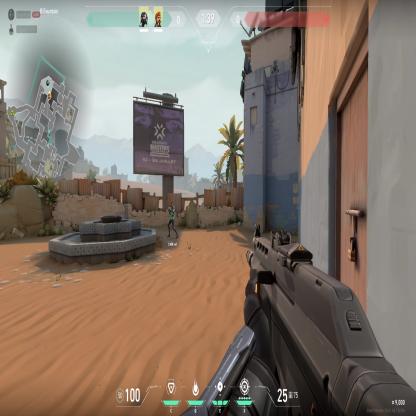
Label: teammate